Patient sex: M
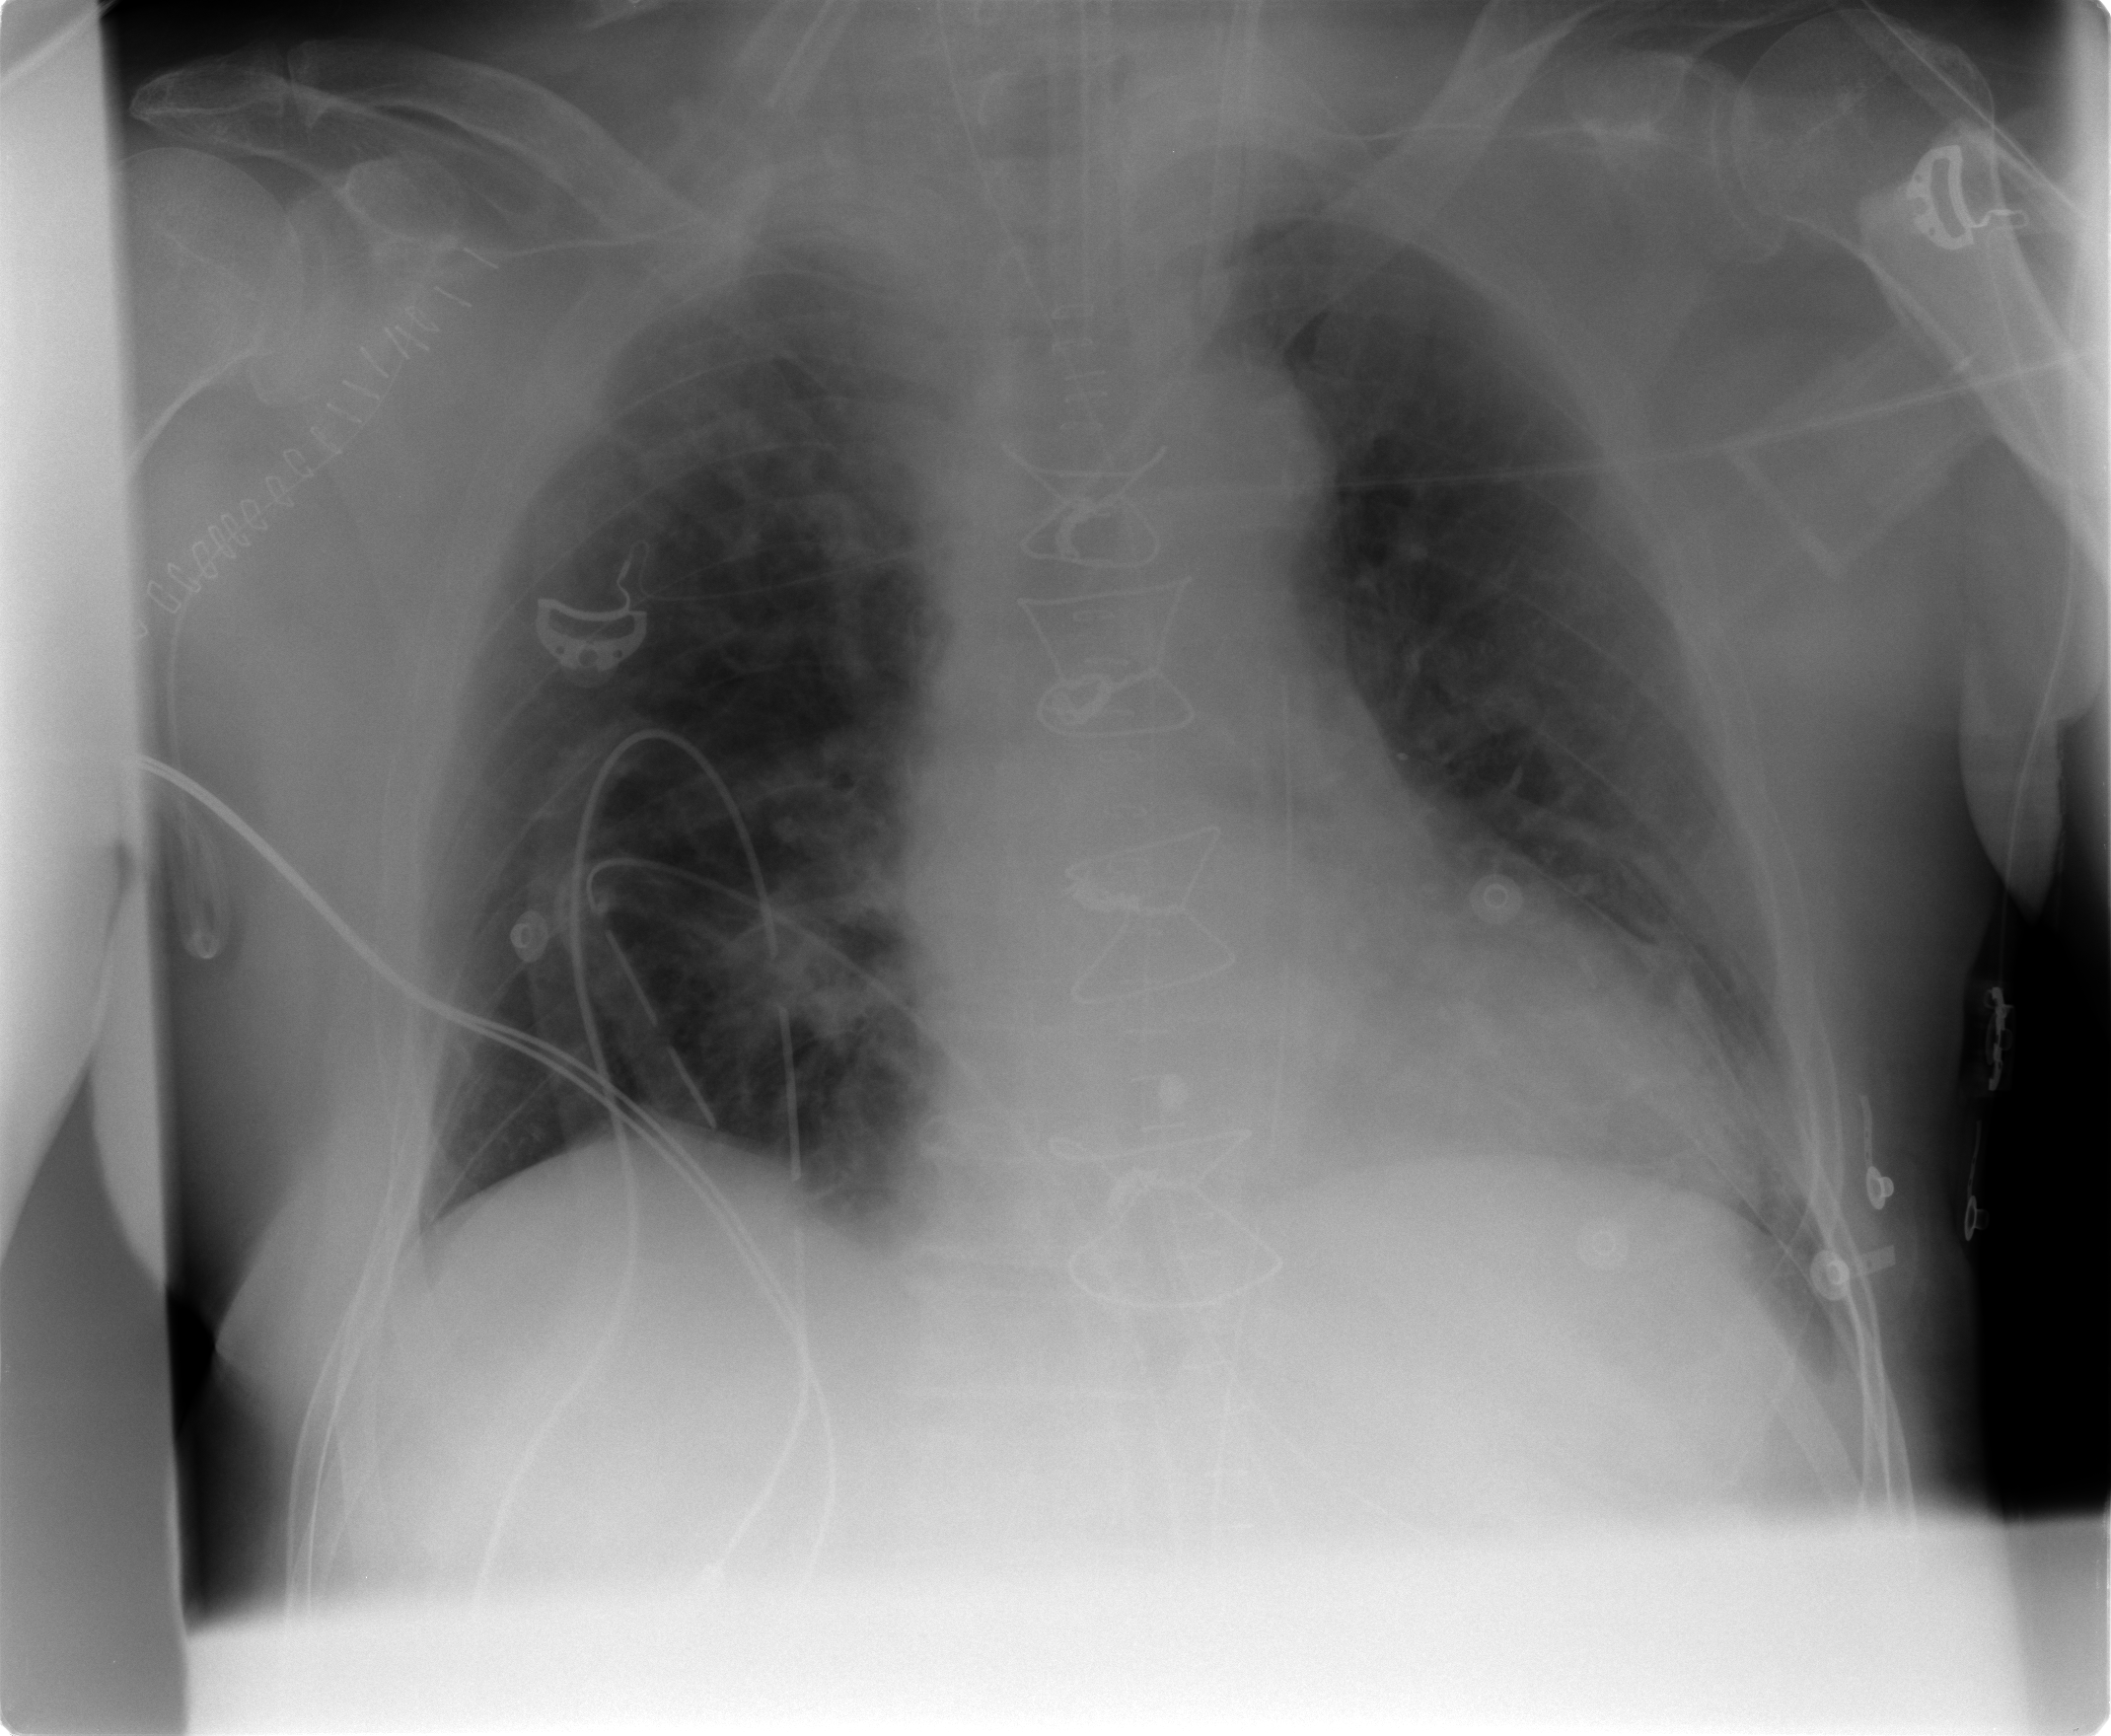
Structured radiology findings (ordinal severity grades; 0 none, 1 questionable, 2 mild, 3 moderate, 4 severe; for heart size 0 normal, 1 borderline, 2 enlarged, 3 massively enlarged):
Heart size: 1
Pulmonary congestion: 2
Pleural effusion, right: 0
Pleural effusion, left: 1
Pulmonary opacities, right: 2
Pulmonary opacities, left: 2
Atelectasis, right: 2
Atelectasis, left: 2